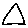
Label: triangle